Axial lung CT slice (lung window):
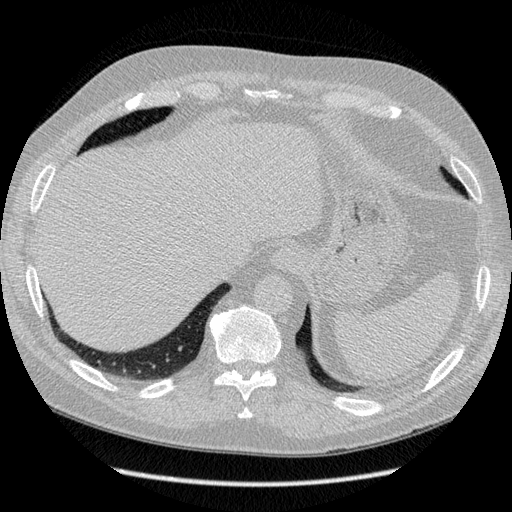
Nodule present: no